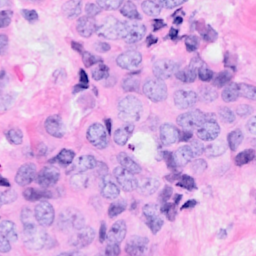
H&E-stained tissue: Breast